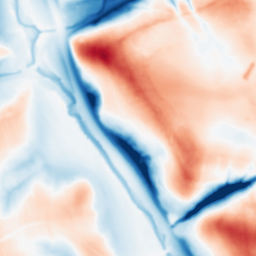
Category: multiscale
Decomposition family: dog
Decomposition parameters: sigma_low: 1
sigma_high: 20
Upsampling method: sinc_hamming
Upsampling parameters: scale: 2
kernel_size: 16
Upsampling scale: 2